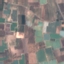
Label: PermanentCrop